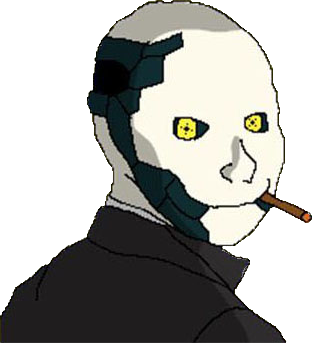
Label: 5_Oomer